Question: I'm creating app similar to this:

Width of one hour is expressed in dp. How can I create such divided (by borders or by different colors) background? I though about inserting ImageViews but is there better method?
Currently my layout:
'''
<HorizontalScrollView xmlns:android="http://schemas.android.com/apk/res/android" android:id="@+id/horizontalScrollView1" android:layout_width="fill_parent" android:layout_height="fill_parent">
<LinearLayout android:id="@+id/tableLayout" android:layout_width="wrap_content" android:layout_height="match_parent" android:orientation="vertical">
<RelativeLayout android:id="@+id/tableRowLayout1" android:layout_width="wrap_content" android:layout_height="wrap_content"></RelativeLayout>
<RelativeLayout android:id="@+id/tableRowLayout2" android:layout_width="wrap_content" android:layout_height="wrap_content"></RelativeLayout>
</LinearLayout>
</HorizontalScrollView>
'''
And I insert elements to relative layouts.
Thanks for help.
'''
HorizontalScrollView mainView = (HorizontalScrollView) findViewById(R.id.horizontalScrollView1);
Point size = new Point();
getWindowManager().getDefaultDisplay().getSize(size);
int height = size.y;
int width = dpToPixels(dpPerHour);
Bitmap bmpBg = ((BitmapDrawable) getResources().getDrawable(R.drawable.schedule_bg)).getBitmap();
Bitmap scaled = Bitmap.createScaledBitmap(bmpBg, width, height, true);
BitmapDrawable viewBg = new BitmapDrawable(getResources(), scaled);
viewBg.setTileModeX(TileMode.REPEAT);
viewBg.setGravity(Gravity.LEFT);
mainView.setBackground(viewBg);
'''
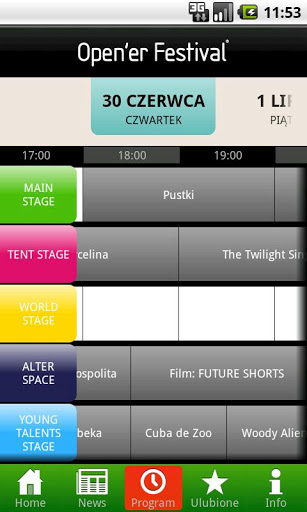
Answer: ## For the horizontally separated white areas
You can use a '<bitmap>' with tiling via 'android:tileMode="repeat"' (one example of bitmap constructed via <URL>.
You could tile a '<shape>' inside of the '<bitmap>' with a bit of work. But, I suspect tiling an image drawable inside the '<bitmap>' is easier.
## For the buttons
You might want to look into using 9-patches to specify the appearance of the buttons. You can use 9-patches to make every button have a thin black border. Or, you could use a '<shape>' drawable.